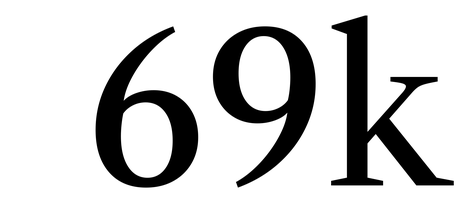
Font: LibreCaslonText_Regular